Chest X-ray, AP view. Patient: 63 years old, sex M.
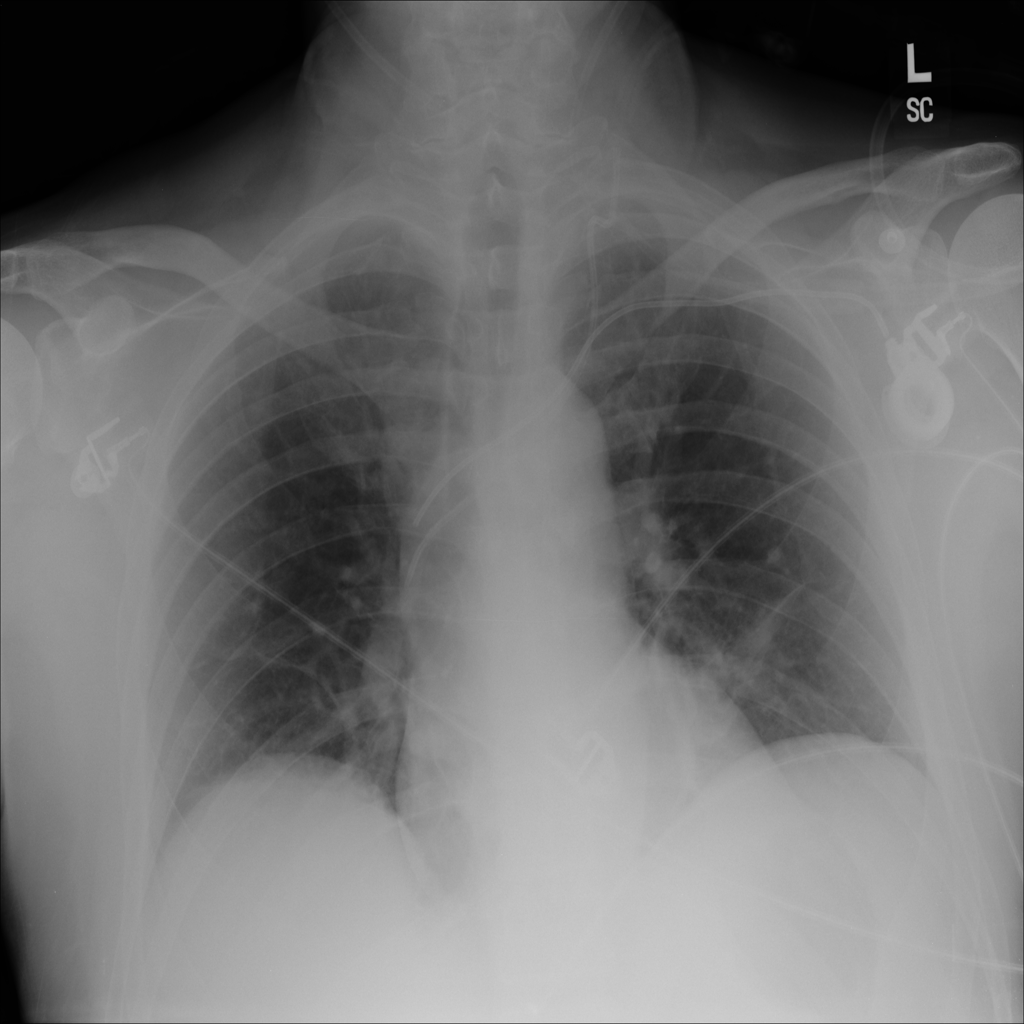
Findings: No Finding